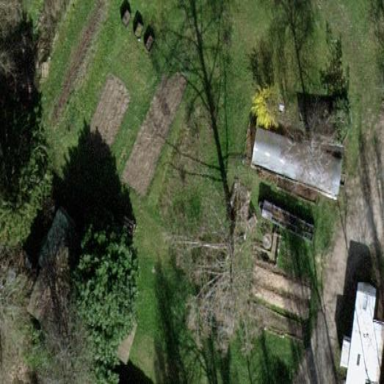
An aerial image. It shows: Garden that is leisure land.